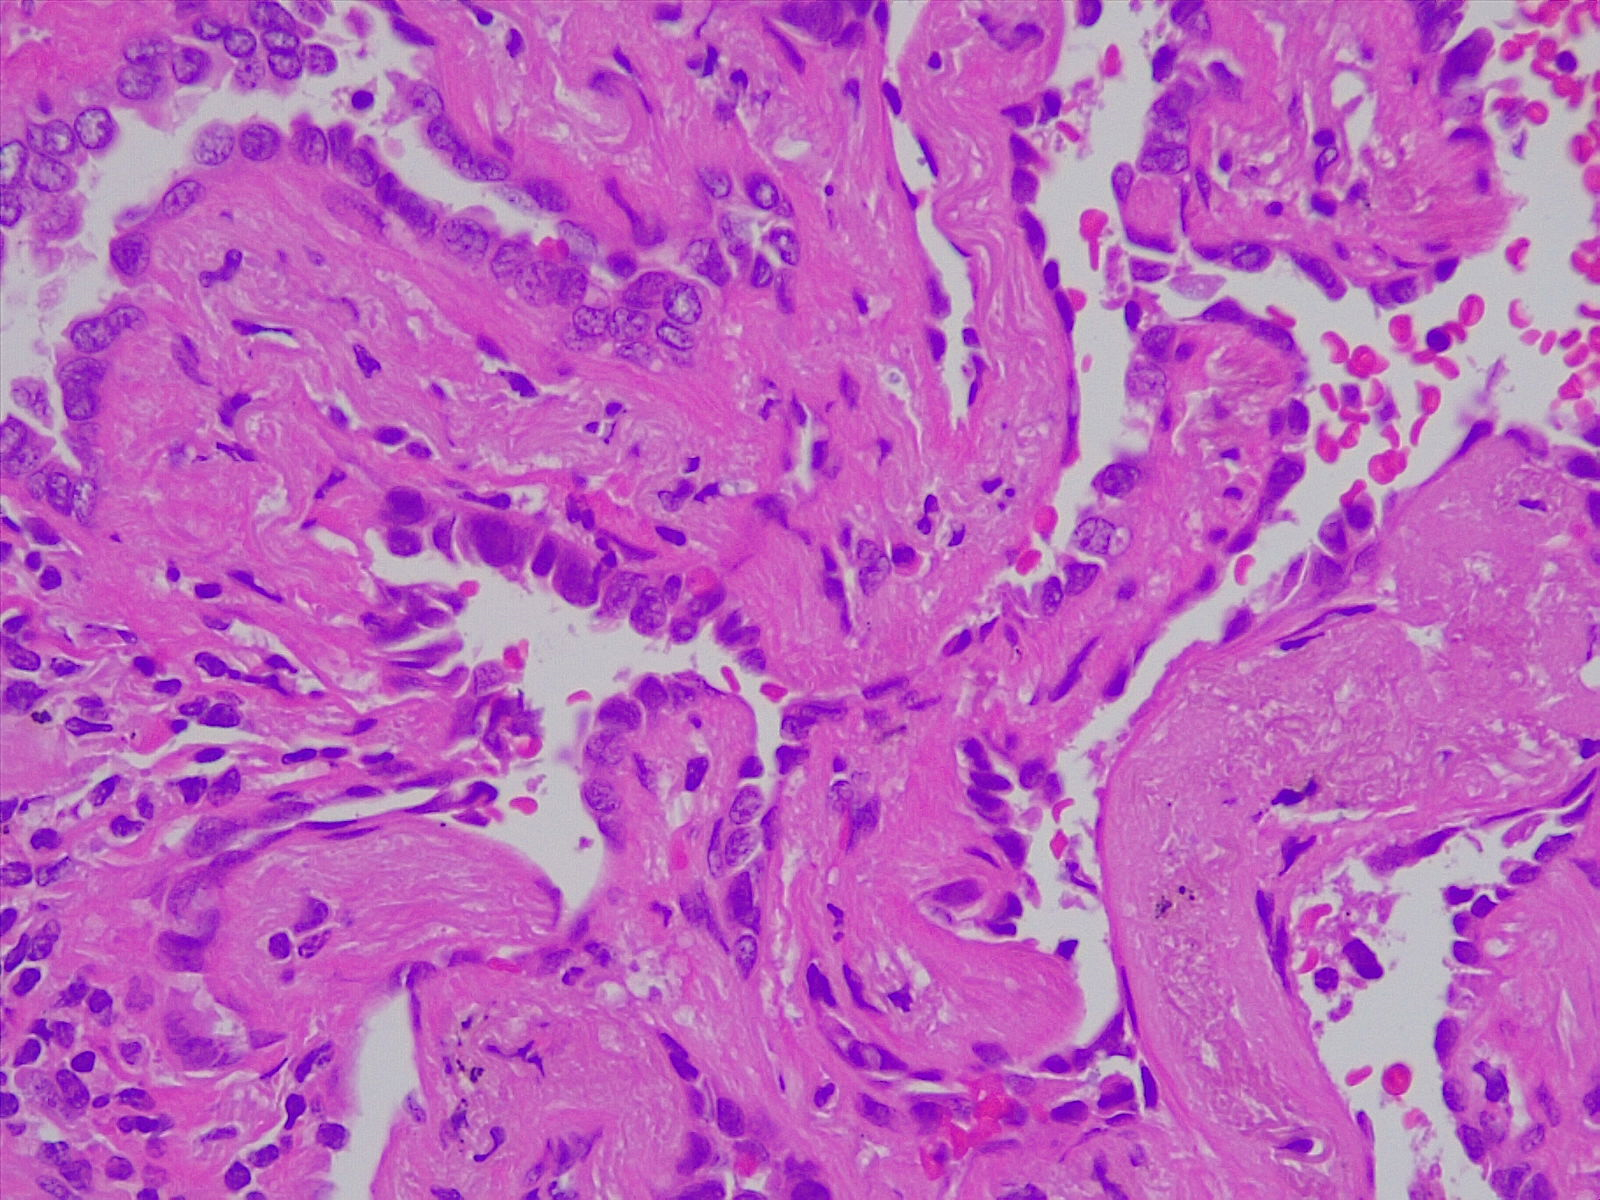
Label: lung adenocarcinoma, well differentiated